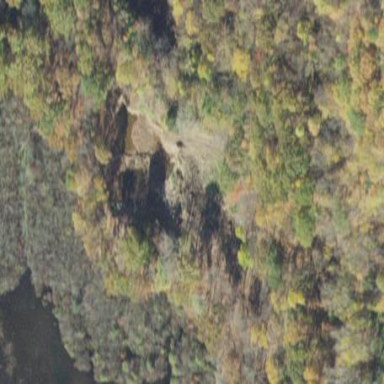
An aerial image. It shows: Quarry area.